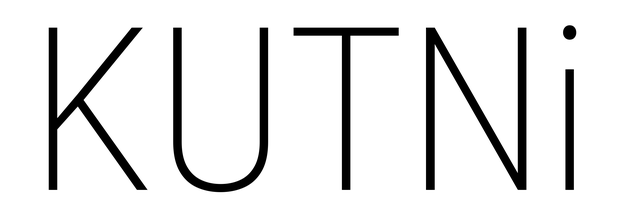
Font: Roboto_Condensed_ExtraLight